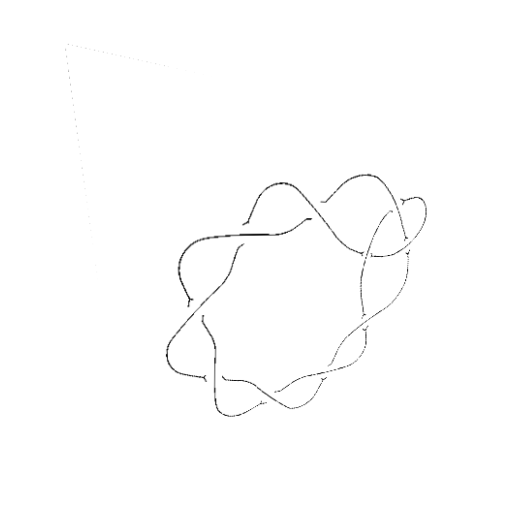
Crossing number: 10